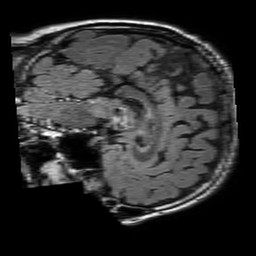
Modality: FLAIR
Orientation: sagittal
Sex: male
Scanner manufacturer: philips
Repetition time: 11 s
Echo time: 0.125 s